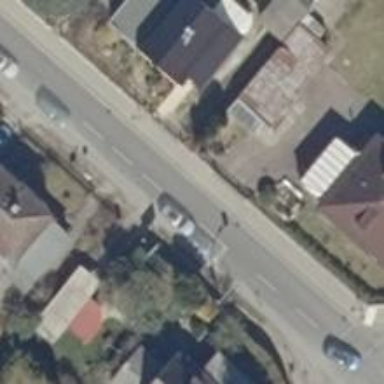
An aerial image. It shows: Secondary road with asphalt surface and lane markings.